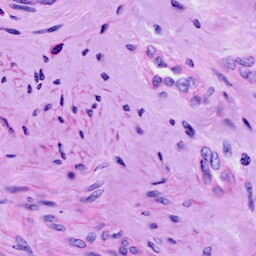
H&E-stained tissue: Cervix